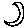
Label: moon